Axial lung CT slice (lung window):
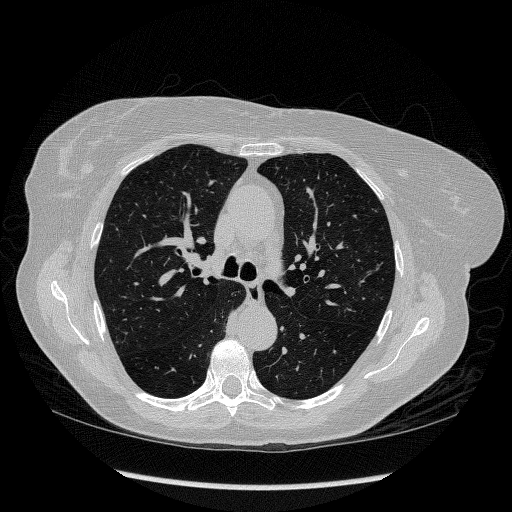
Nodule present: no